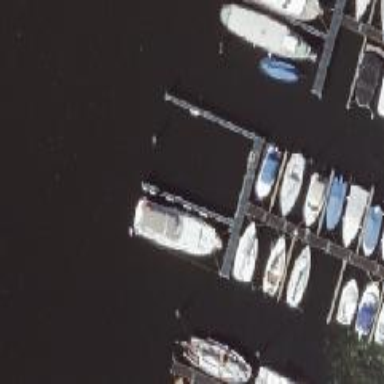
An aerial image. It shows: Man-made pier.